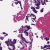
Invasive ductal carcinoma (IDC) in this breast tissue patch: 0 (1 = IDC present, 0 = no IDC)